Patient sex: M
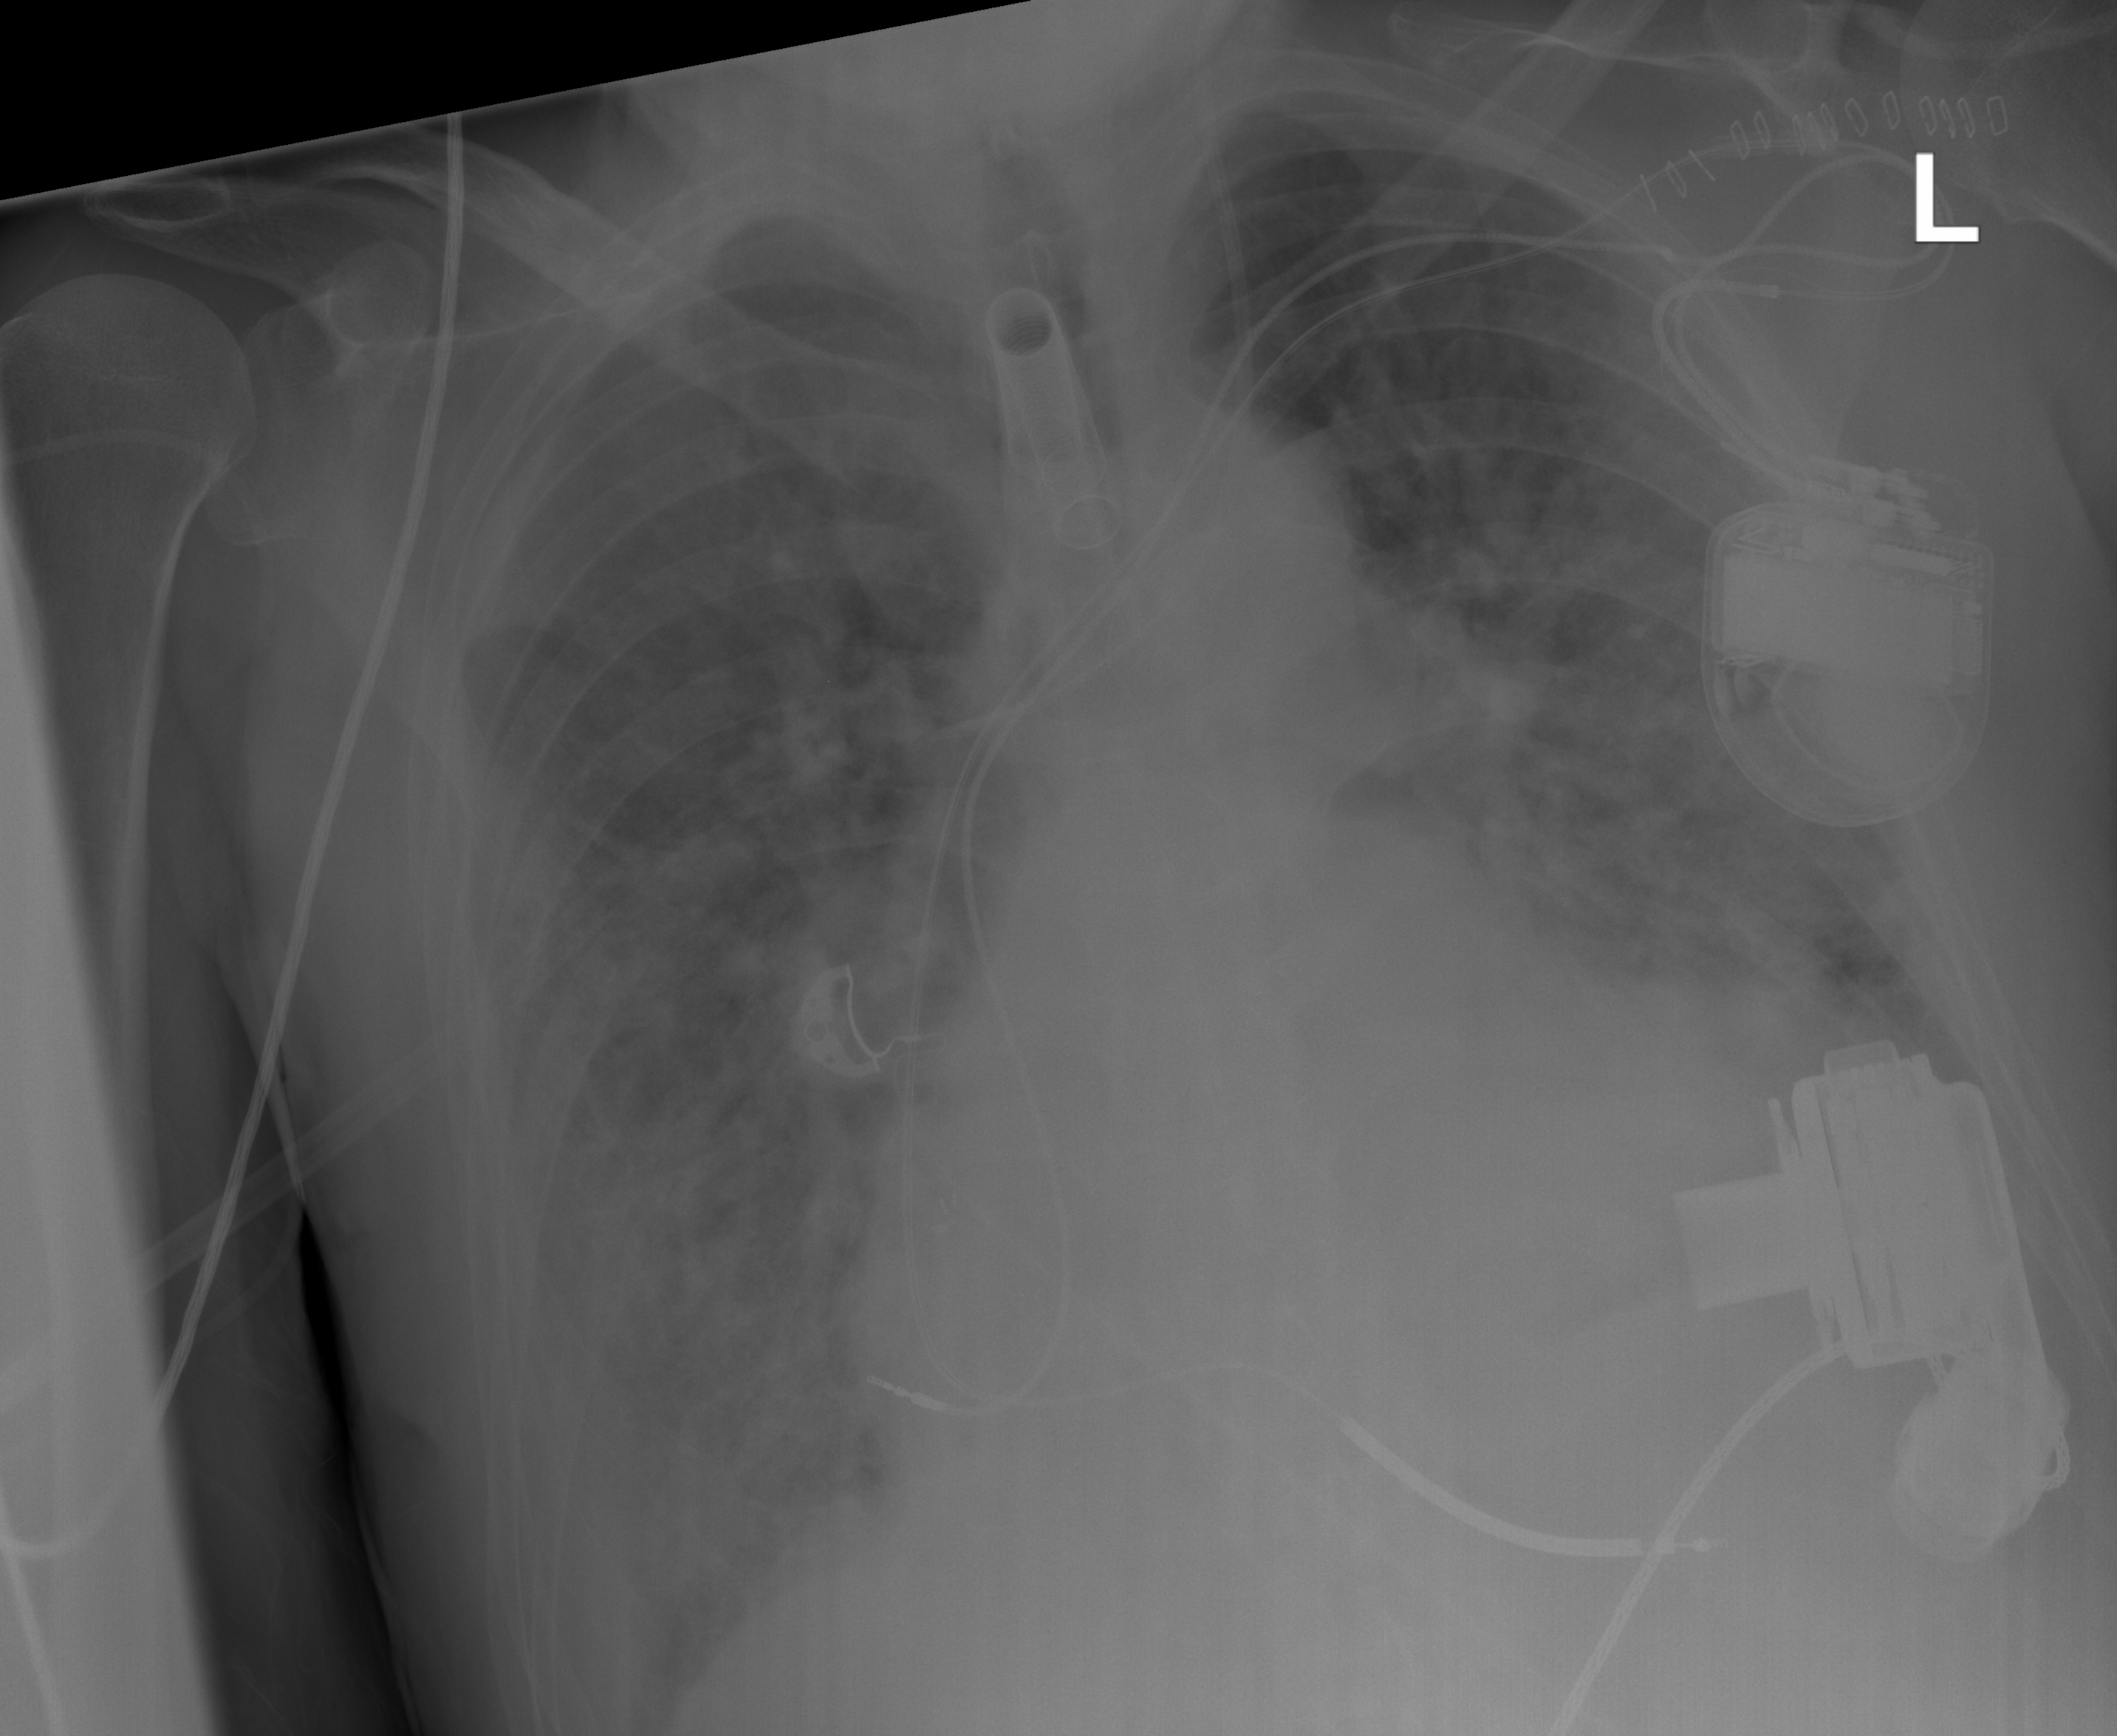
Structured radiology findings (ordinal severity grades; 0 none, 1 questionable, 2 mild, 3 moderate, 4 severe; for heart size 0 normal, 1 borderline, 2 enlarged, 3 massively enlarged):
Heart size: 2
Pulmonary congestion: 2
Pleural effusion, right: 2
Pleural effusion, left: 2
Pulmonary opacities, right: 3
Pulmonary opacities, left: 3
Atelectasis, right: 3
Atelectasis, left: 3